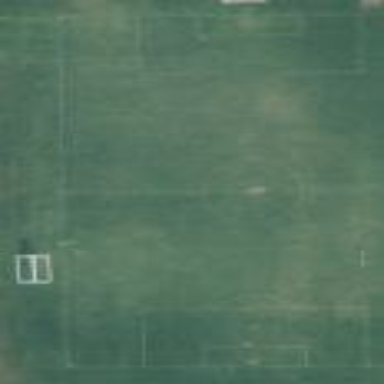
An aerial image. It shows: Soccer pitch designated for leisure and sports activities.